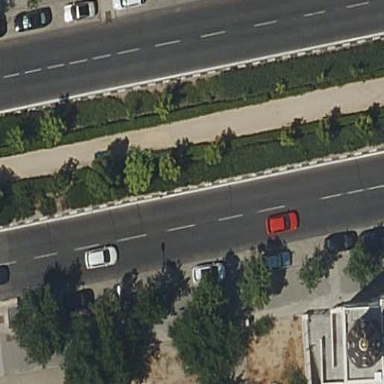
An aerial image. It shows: Kerb barrier surrounding grassy area.